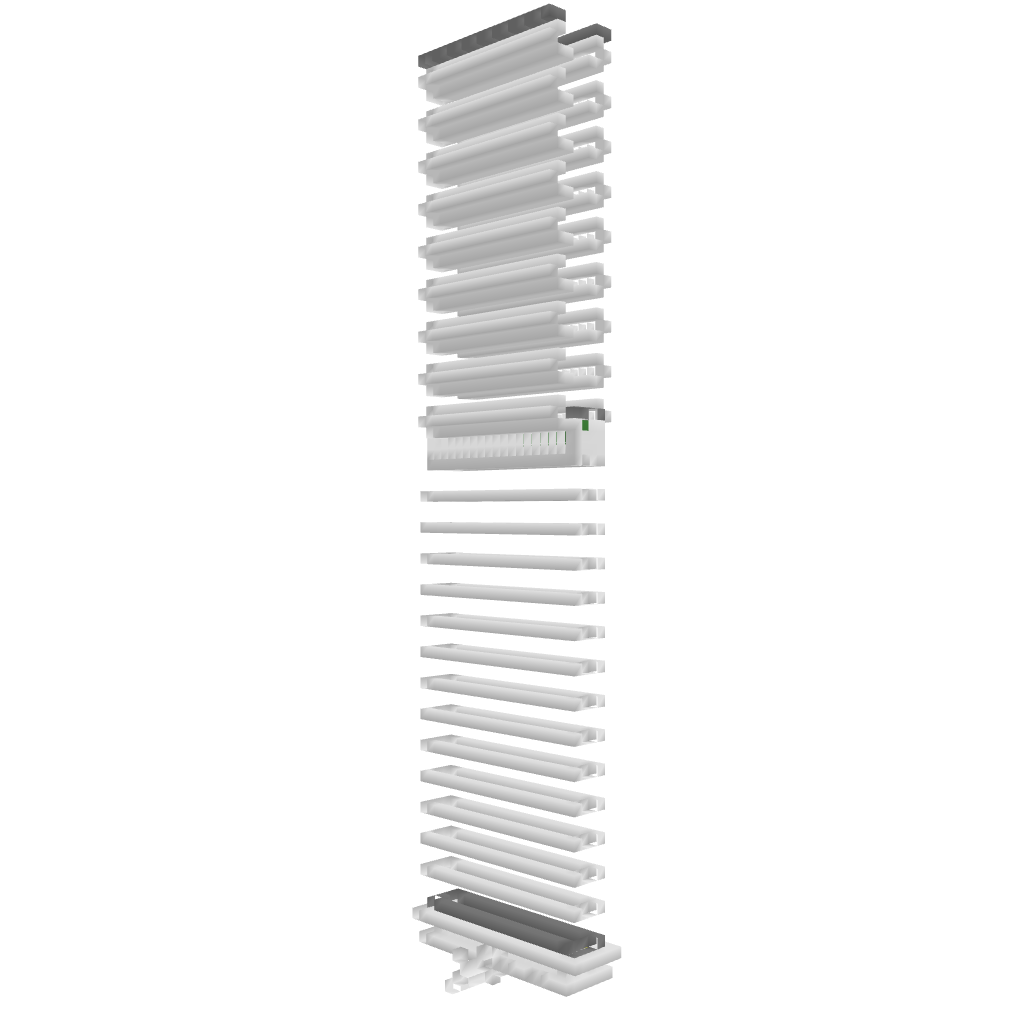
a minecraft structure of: Enderfarm bad low quality